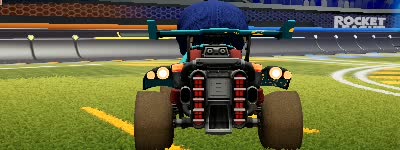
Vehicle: octane